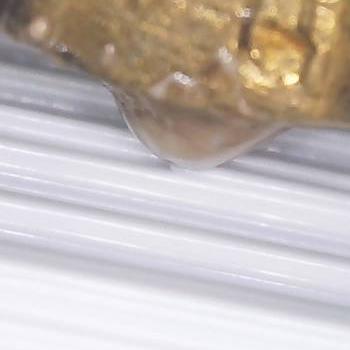
Flow rate: 112%